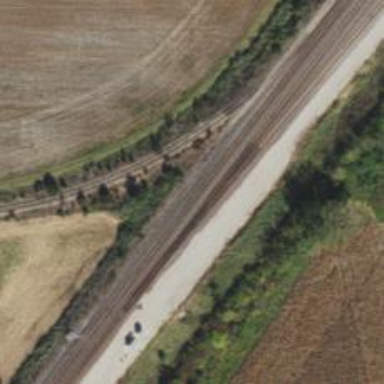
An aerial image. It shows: Railway track.